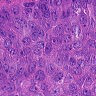
Metastatic tissue present: yes